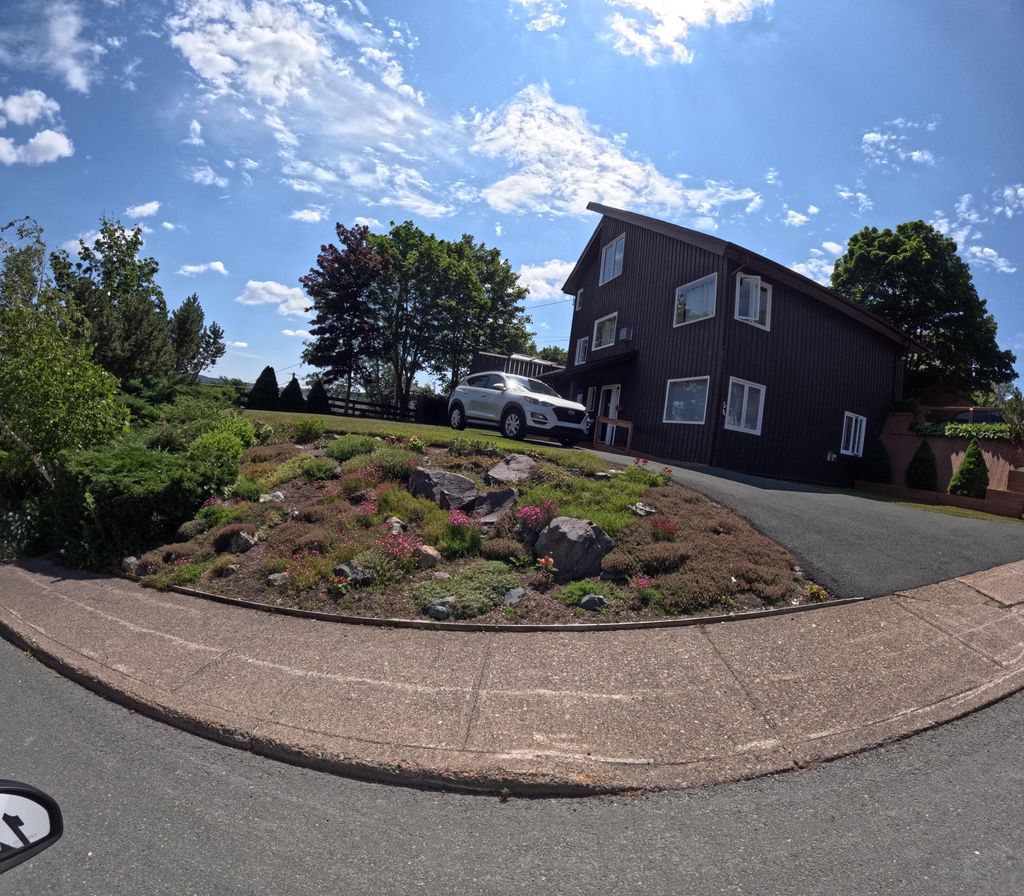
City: st_johns